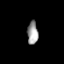
Tissue: prostate
Cell type: Myeloid cells
Senescence score: 0.7163
Nuclear area (px): 241
Mean DAPI intensity: 157.759